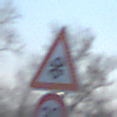
Verkehrszeichen: SchneeOderEisglaette
Zusatzzeichen unten: Geschwindigkeit30
Umgebung: Outdoor, Suburban
Tageszeit: SunriseSunset
Wetter: PartlyCloudy
Licht: Natural
Jahreszeit: Winter
Kontrast: MediumContrast